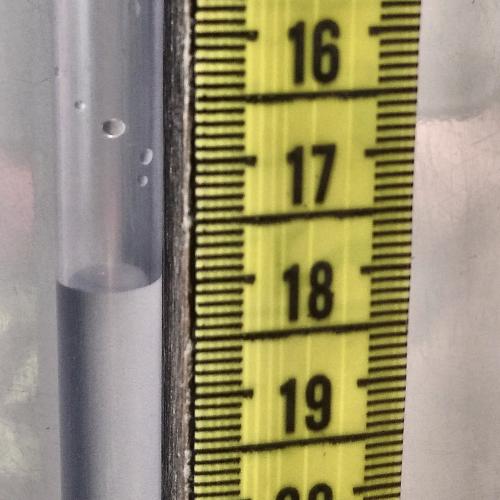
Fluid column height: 18.0 cm